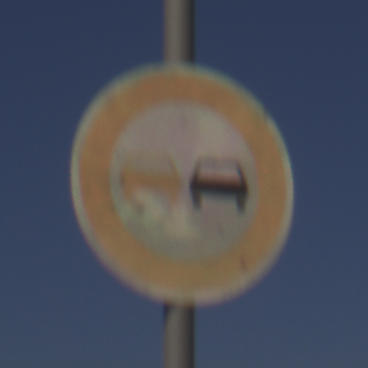
Verkehrszeichen: Ueberholverbot
Umgebung: Outdoor, Nature
Tageszeit: MorningAfternoon
Wetter: Clear
Licht: Natural
Jahreszeit: NotSpecified
Kontrast: HighContrast